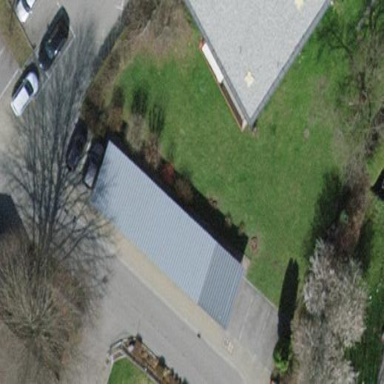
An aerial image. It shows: Group of garages.